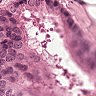
Metastatic tissue present: yes